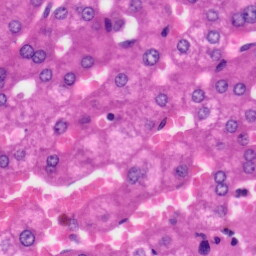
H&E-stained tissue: Liver